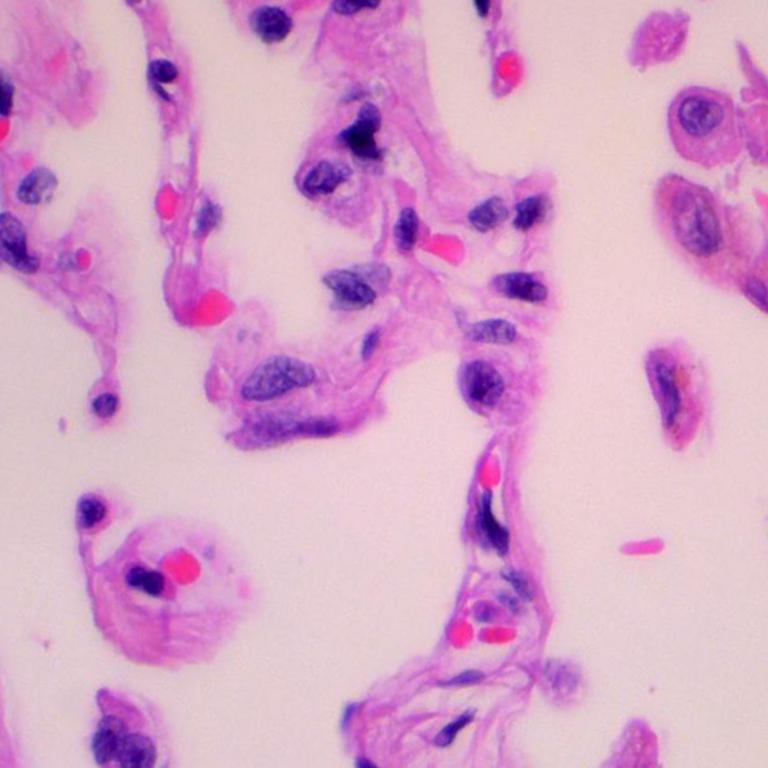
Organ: lung
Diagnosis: benign